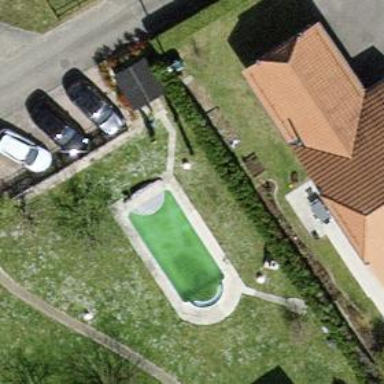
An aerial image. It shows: Swimming pool located in leisure land.